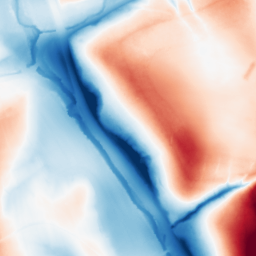
Category: classical
Decomposition family: gaussian_anisotropic
Decomposition parameters: sigma_x: 50
sigma_y: 5
Upsampling method: bilinear
Upsampling parameters: scale: 4
Upsampling scale: 4